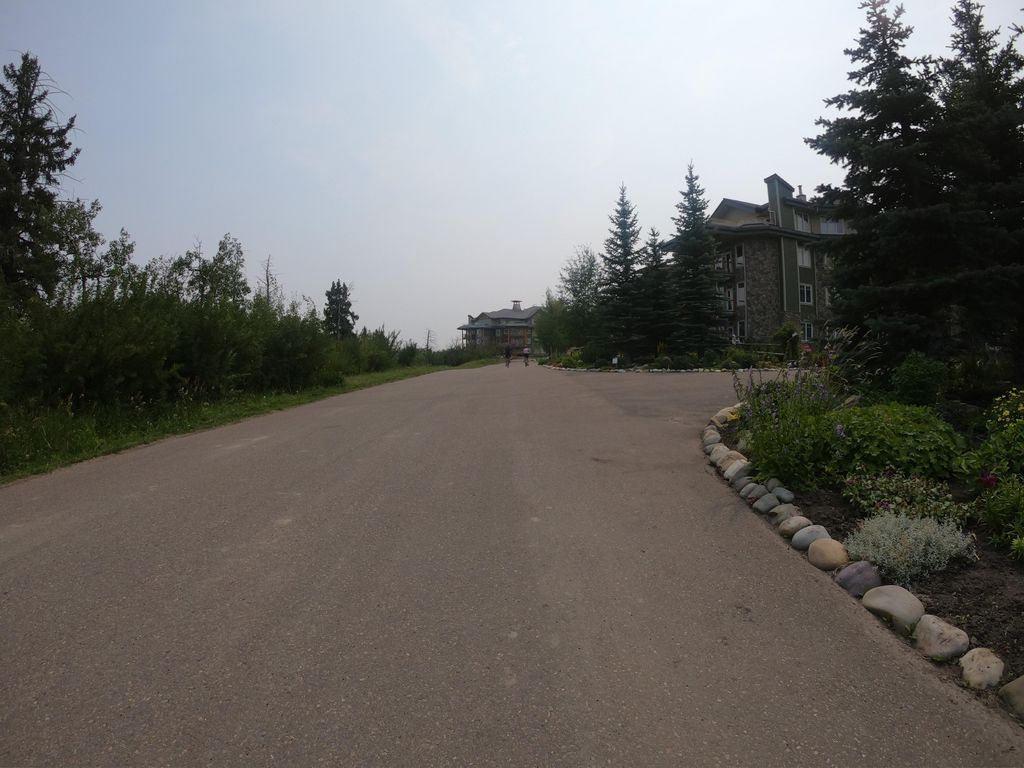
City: calgary